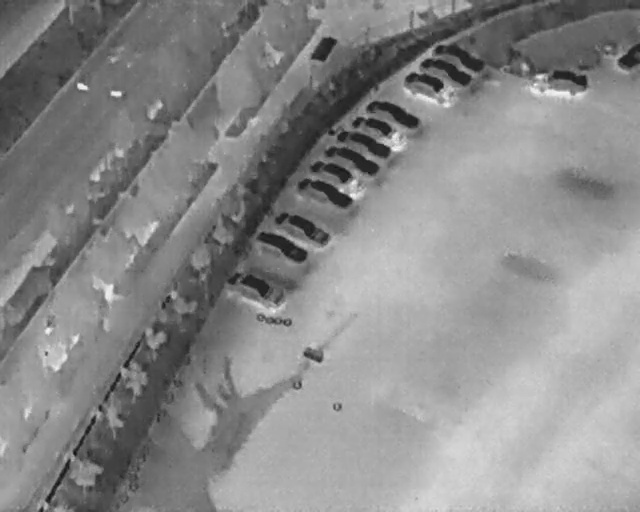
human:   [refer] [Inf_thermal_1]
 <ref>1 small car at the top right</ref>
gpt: <box>[[95, 8, 100, 13, 2]]</box>

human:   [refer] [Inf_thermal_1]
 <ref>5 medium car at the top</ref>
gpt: <box>[[55, 22, 58, 33, 25], [57, 19, 60, 31, 25], [59, 16, 63, 27, 25], [64, 11, 69, 22, 25], [68, 7, 71, 19, 25]]</box>

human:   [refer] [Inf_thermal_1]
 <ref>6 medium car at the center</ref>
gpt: <box>[[37, 50, 42, 62, 25], [42, 41, 45, 53, 25], [45, 38, 49, 50, 25], [49, 31, 52, 43, 25], [50, 28, 53, 39, 25], [53, 25, 56, 36, 25]]</box>

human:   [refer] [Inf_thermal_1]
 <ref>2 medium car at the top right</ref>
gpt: <box>[[70, 5, 73, 16, 25], [85, 9, 89, 22, 2]]</box>